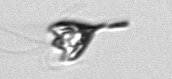
Label: Pyramimonas_longicauda